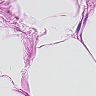
Metastatic tissue present: no